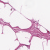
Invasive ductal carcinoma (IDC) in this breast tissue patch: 0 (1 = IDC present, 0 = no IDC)